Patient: sex F, age 82
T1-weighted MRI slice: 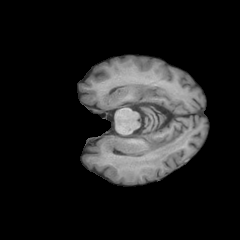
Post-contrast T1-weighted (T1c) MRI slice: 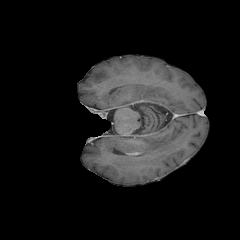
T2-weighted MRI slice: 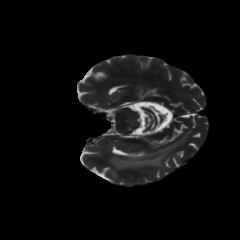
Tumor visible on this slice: yes
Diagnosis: Glioblastoma, IDH-wildtype
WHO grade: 4